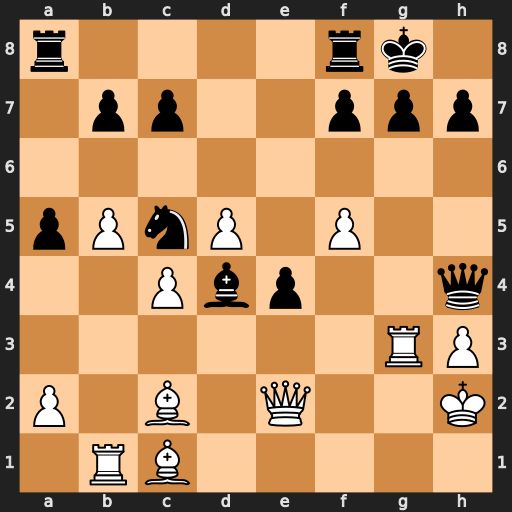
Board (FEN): r4rk1/1pp2ppp/8/pPnP1P2/2Pbp2q/6RP/P1B1Q2K/1RB5
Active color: w
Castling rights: -
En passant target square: -
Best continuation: Bg5 Qxg3+ Kxg3